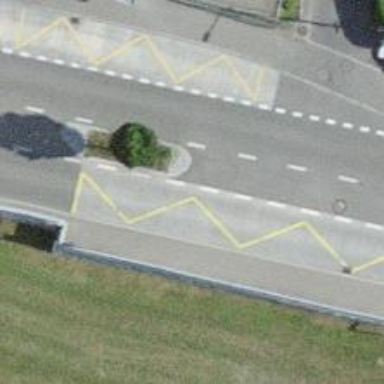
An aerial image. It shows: Bus stop equipped with public transport stop position.